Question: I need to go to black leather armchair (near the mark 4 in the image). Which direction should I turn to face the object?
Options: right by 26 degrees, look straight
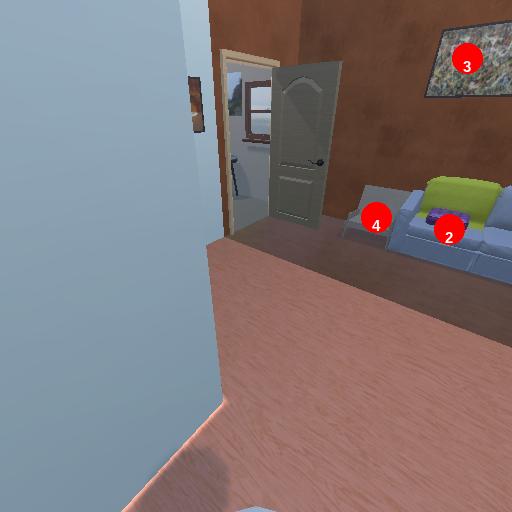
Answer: right by 26 degrees